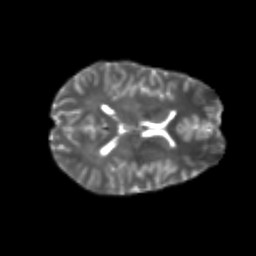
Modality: T2w
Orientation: axial
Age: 24
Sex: female
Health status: healthy
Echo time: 0.074 s